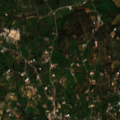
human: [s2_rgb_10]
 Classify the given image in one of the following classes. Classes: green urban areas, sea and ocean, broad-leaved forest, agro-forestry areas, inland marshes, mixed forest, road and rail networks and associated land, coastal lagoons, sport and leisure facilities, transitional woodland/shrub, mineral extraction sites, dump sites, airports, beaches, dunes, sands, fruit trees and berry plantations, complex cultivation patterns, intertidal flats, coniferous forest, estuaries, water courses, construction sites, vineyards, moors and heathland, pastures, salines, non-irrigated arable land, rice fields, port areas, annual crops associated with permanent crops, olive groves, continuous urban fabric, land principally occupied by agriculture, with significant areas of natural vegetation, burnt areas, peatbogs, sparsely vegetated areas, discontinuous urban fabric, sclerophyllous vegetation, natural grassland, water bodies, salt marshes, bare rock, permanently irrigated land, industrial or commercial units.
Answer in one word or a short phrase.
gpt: discontinuous urban fabric, fruit trees and berry plantations, olive groves, annual crops associated with permanent crops, complex cultivation patterns